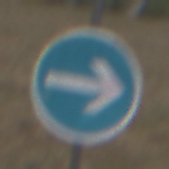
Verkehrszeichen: VorgeschriebeneFahrtrichtungHierRechts
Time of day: Midday
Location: Outdoor (Nature)
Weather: PartlyCloudy
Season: NotSpecified
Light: Natural